Question: I'm using the Twitter Bootstrap 'list-group' to create a search box like 'Google Search';
I get a list from an Ajax and append it to my 'list-group'.
When I 'append' this list, all the content go down. I want that this list appears over all the content.
SOmeone can help me do that?
My Code:
'''
<div class="list-group" id="ProcListaItem">
<label>Credenciado Solicitante</label>
<input type="text" class="form-control" id="nomeCredenciado" placeholder="Credenciado">
</div>
'''
JS Code:
'''
$.get('ajax/ajustecid/getProcedimentos.asp?NumAtend=' + xNumAtend)
.done(function (data) {
if (data.status) {
$.each(data.resultado, function (ResultadoItens, item) {$('#ProcListaItem').append('<li class="list-group-item" title="' + item.DesProcTab + '"><span class="badge">' + item.CodProcTab + '</span>' + item.DesProcTabLimit + '</li>')});
}
else {
$('#ProcListaItem').append('<li class="list-group-item">Nothing Found</li>')
}
})
'''

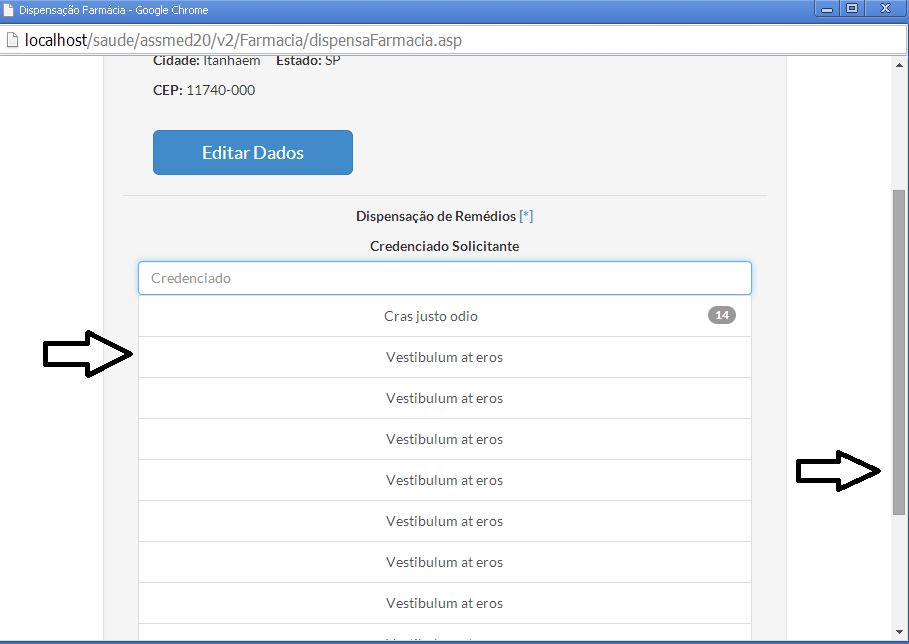
Answer: I have just added this CSS to my 'list-group':
'''
style="position: absolute; z-index: 999;"
'''